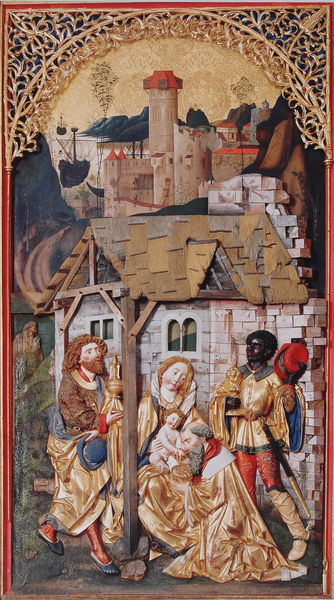
Titel: Hochaltar, rechter Flügel, Anbetung der Könige
Künstler: Michel Erhart
Standort: Blaubeuren
Institution: ehemalige Abteikirche St. Johannes d.T.
Schlagwörter: blau, gemälde, mann, umhang, weiß, grün, landschaft, ocker, stadt, bunt, fenster, frau, holz, hut, schwarz, blick, dach, gebäude, haus, rot, schloss, tuch, beige, bart, blond, mütze, architektur, bibel, falten, rahmen, vollbart, öl, hütte, kirche, gewand, gold, haare, kelch, stoff, gewänder, kind, gotik, krone, locken, schuppen, turm, relief, füße, holzschnitt, schiff, kuss, bogen, ort, schuhe, berge, farben, mauer, ziegel, baby, rand, häuschen, könig, tafel, balken, faltenwurf, edel, langweilig, pfosten, wei, vier, neger, burg, scheune, türme, mauerwerk, plastisch, jungfrau, lauf, stiefel, altar, schoss, dunkelhäutig, schwarzer, nimbus, gotisch, christus, jesus, moor, priester, weihrauch, stall, fachwerk, mohr, könige, taufe, maria, madonna, anbetung, opa, fassung, weise, tafelbild, josef, joseph, schindeln, geburt, krippe, weihnachten, gesprenge, mariä, weisen, pietá, geburt christi, geburt jesu, geschenke, buchmalerei, morgenland, jungfrau maria, muttergottes, bethlehem, windschief, hl. drei könige, myrrhe, evangelien, drei könige, heilige drei könige, melchior, myrre, heraneilen, knieender, christkind, heilge familie, krippenszene, heilige 3 könige, more, caravelli